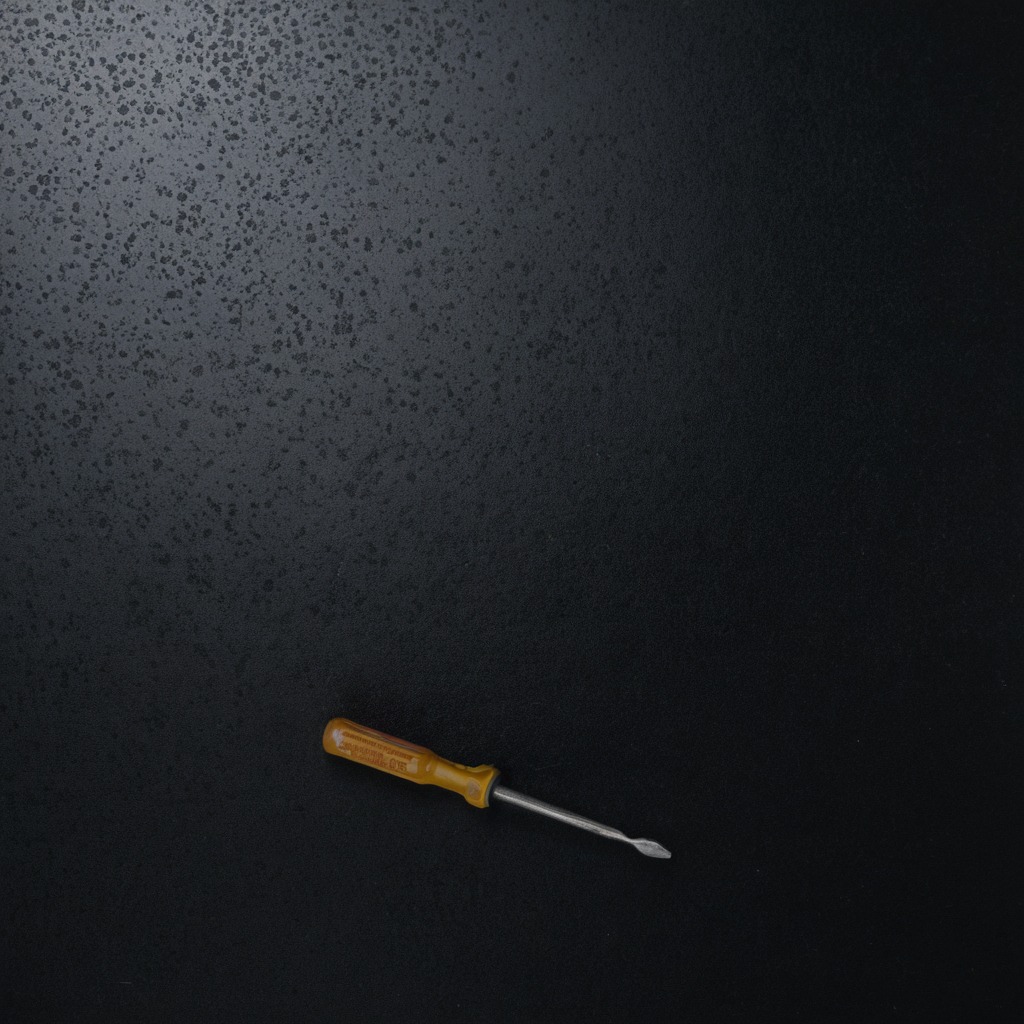
A screwdriver is lying on the granite tabletop.